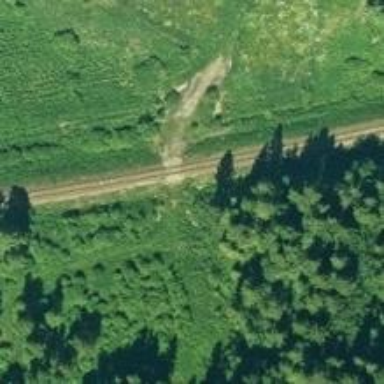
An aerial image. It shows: Level crossing with saltire marking for railway crossing.